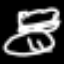
Label: frog